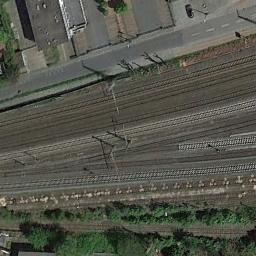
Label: railway